Field crop: maize
Growth stage: 2
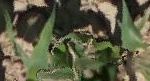
Species: maize